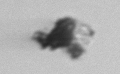
Label: detritus